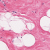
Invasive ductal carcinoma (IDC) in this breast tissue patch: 0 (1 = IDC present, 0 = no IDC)